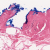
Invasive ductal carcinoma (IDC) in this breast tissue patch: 0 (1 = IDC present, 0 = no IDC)